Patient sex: M
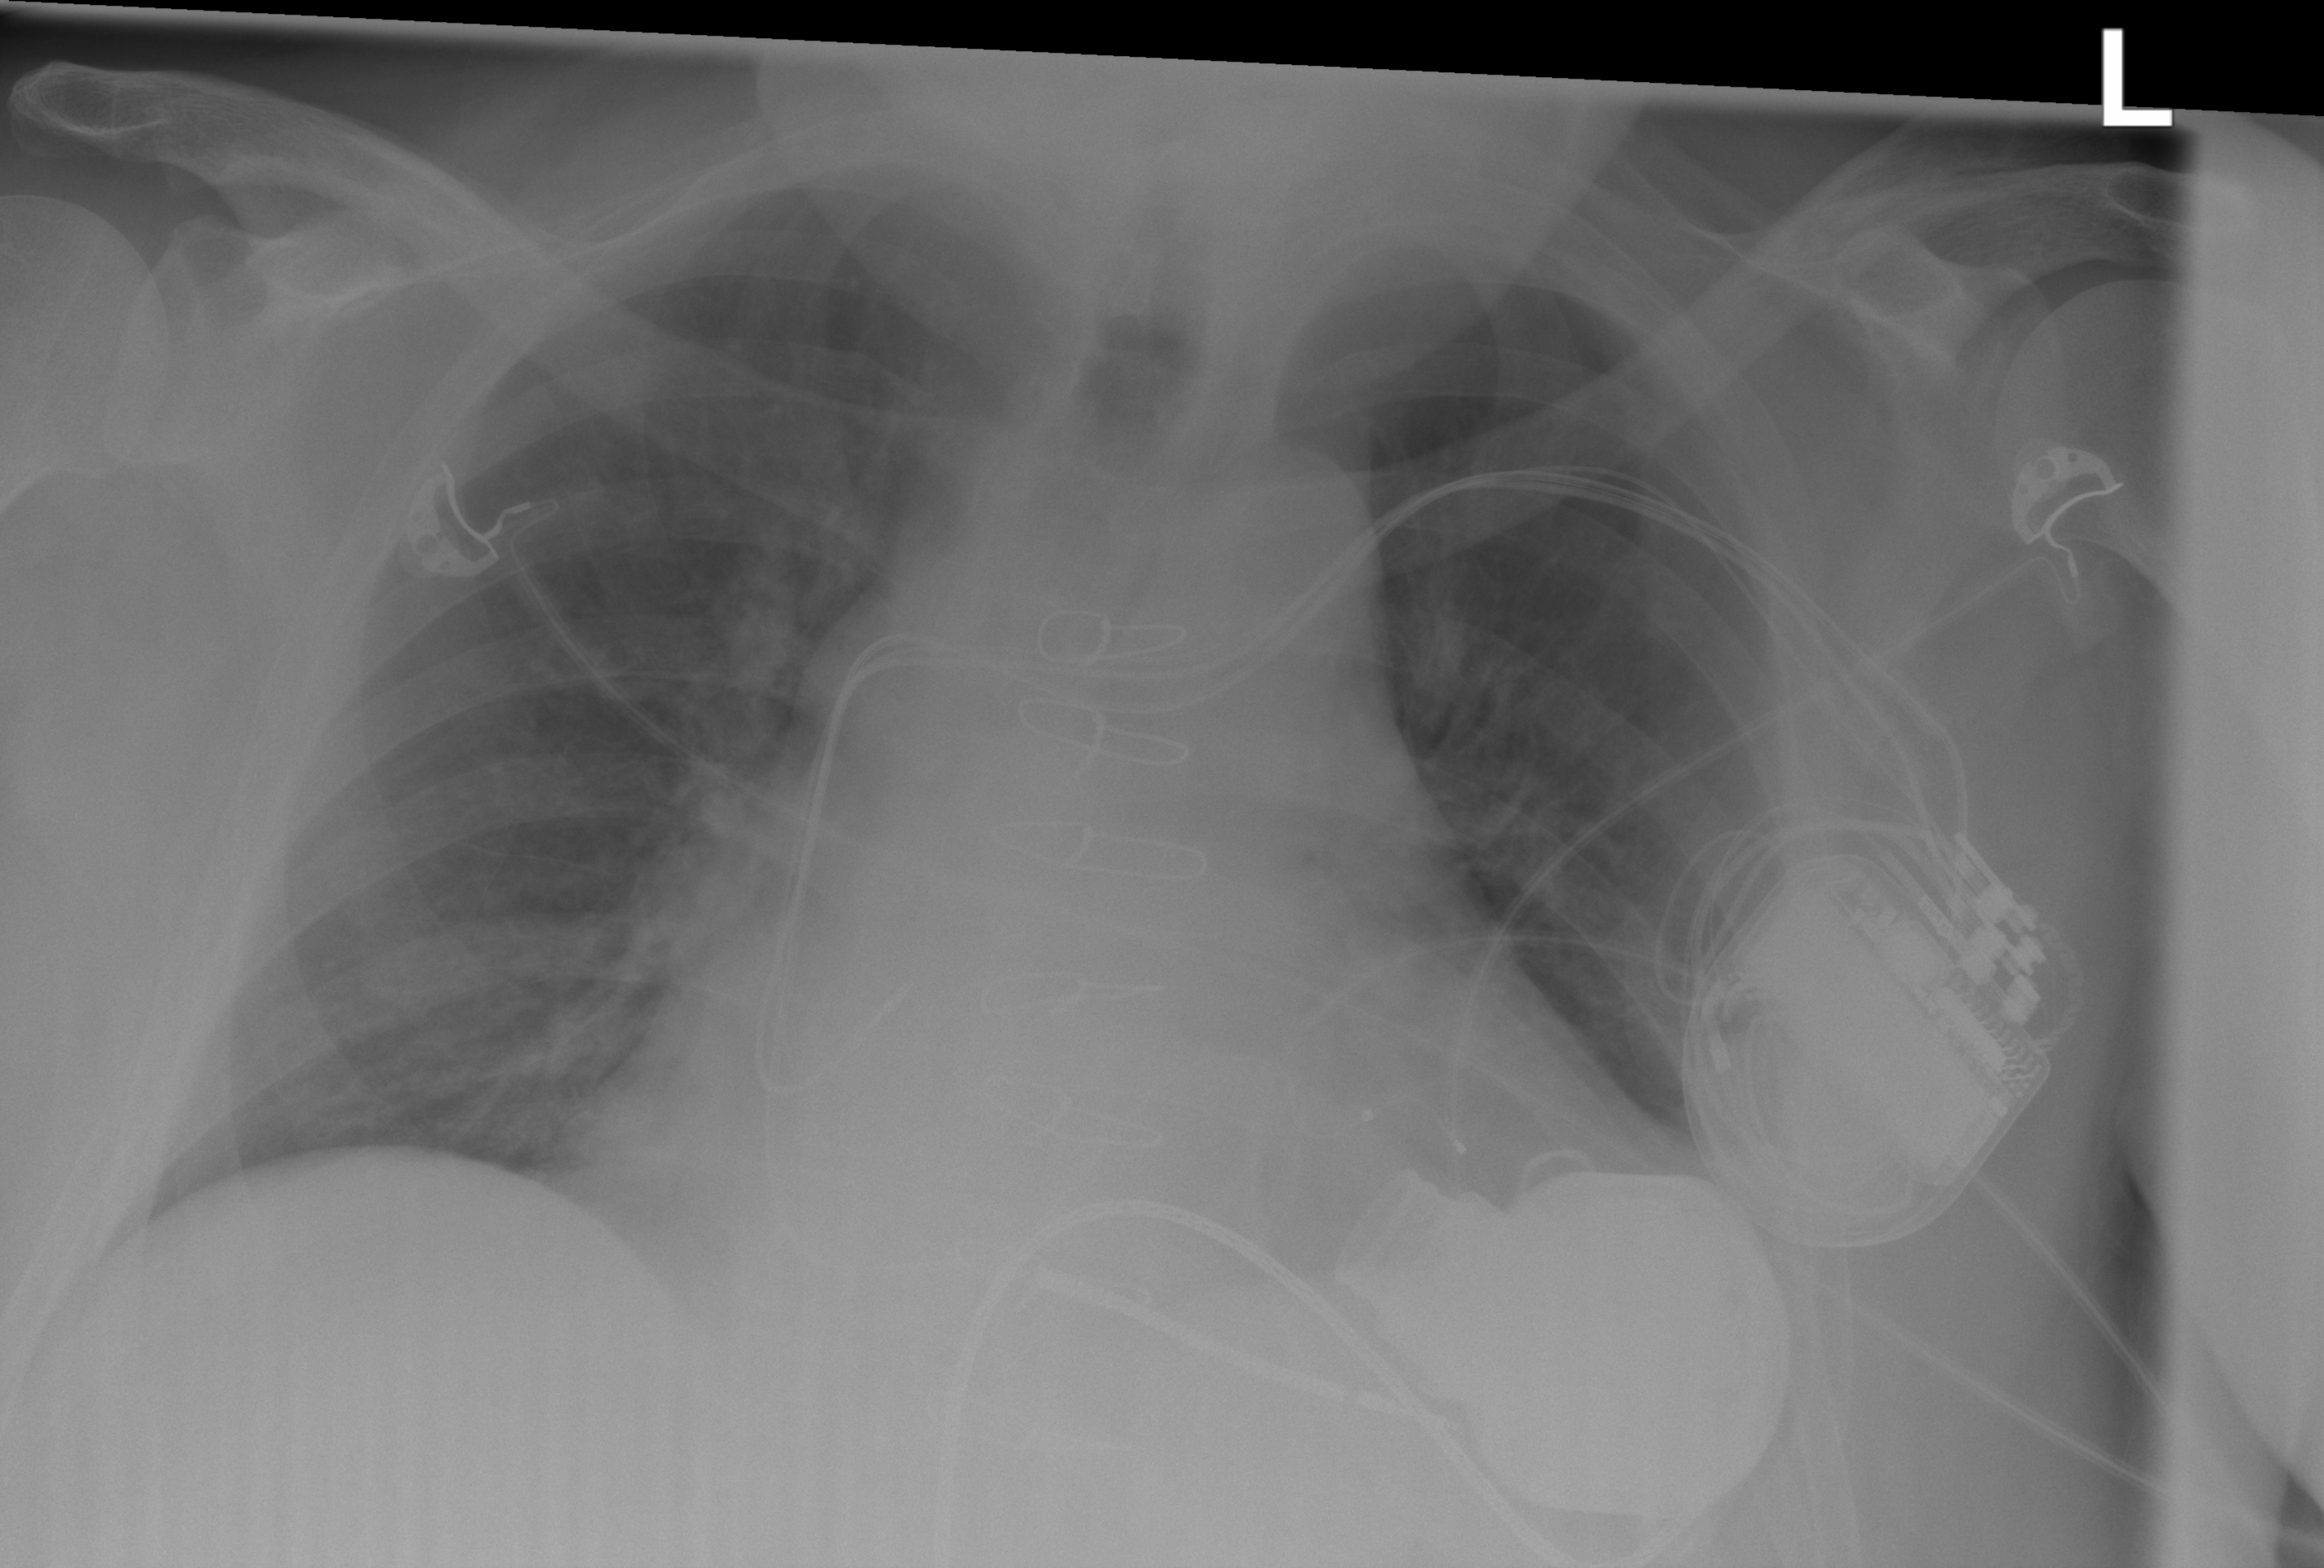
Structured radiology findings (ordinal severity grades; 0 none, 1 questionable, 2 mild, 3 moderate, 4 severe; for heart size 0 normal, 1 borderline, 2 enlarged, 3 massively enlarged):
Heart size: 2
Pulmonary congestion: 1
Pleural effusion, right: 0
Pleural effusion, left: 0
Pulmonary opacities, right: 0
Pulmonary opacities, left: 0
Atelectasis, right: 0
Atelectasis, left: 0